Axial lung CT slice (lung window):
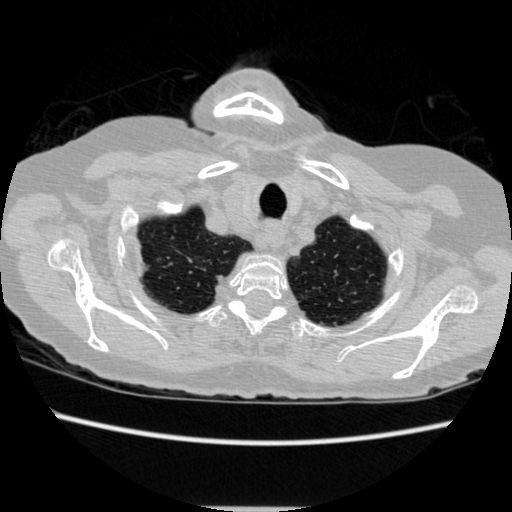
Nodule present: no